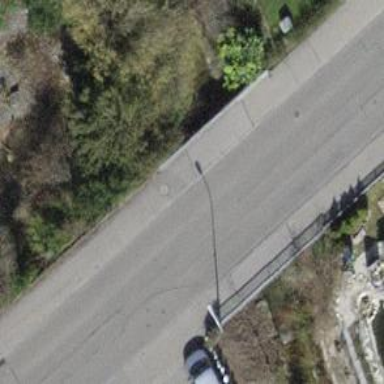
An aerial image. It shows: Tertiary road on bridge with asphalt surface.